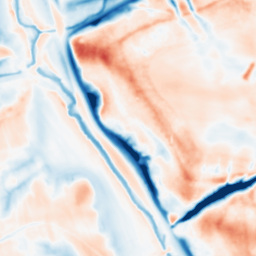
Category: multiscale
Decomposition family: dog_multiscale
Decomposition parameters: sigma_ratio: 1.6
n_scales: 5
base_sigma: 1
Upsampling method: lanczos
Upsampling parameters: scale: 4
Upsampling scale: 4